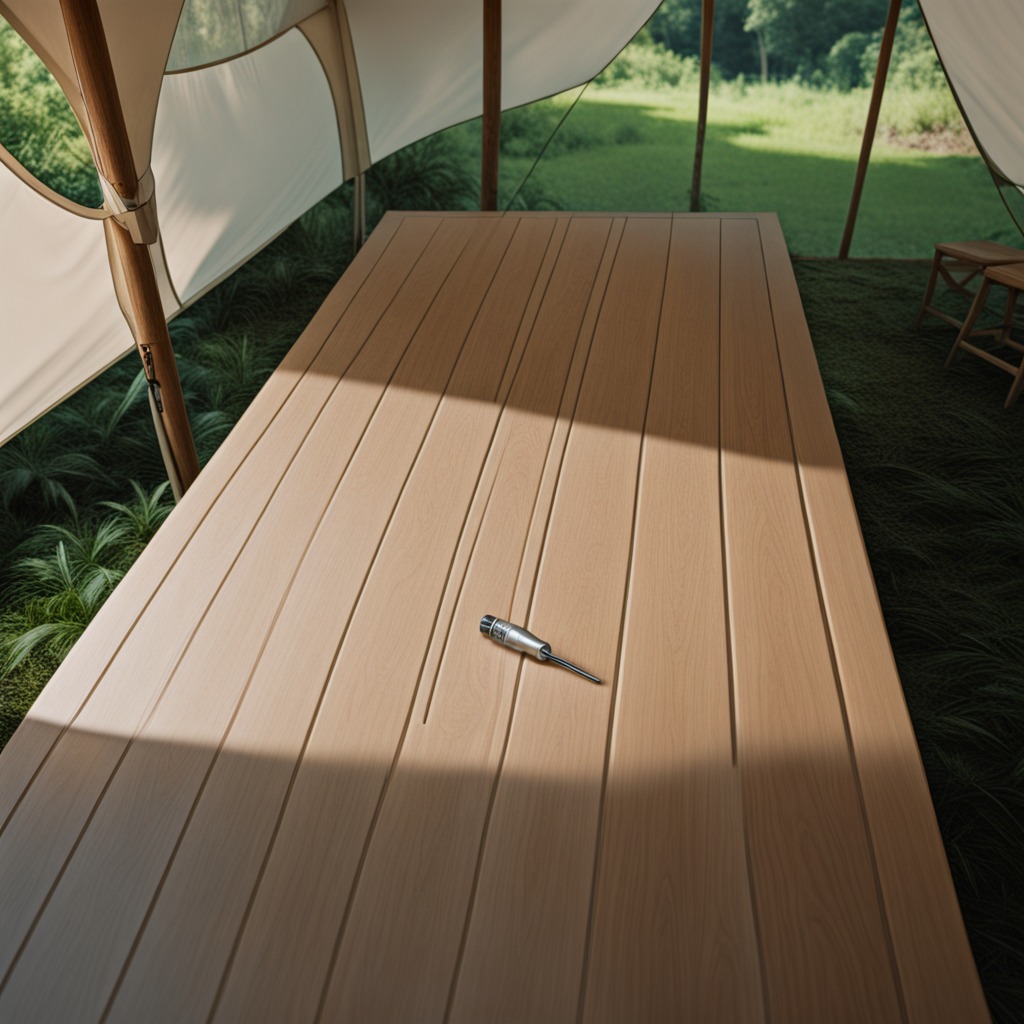
A screwdriver lies on the wooden table inside a jungle field workshop tent.